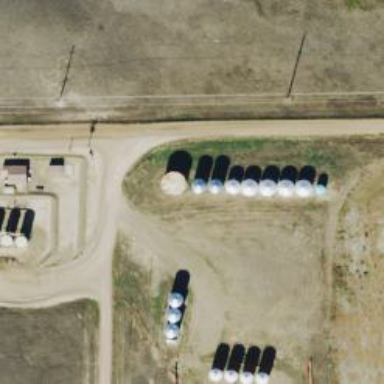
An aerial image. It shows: Storage tank that is man-made.